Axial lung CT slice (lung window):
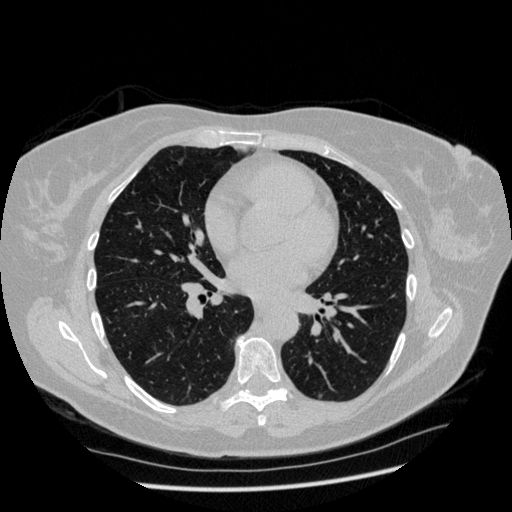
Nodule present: no